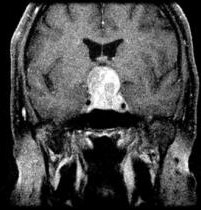
Label: pituitary